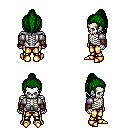
a pixel art fantasy rpg character, male body template, skeleton, steel arm armor, gold greaves, green long topknot hairstyle, leather bracers, gold boots, four views (front, back, left, right), 2x2 character sprite sheet, small pixel art, hard edges, no anti-aliasing